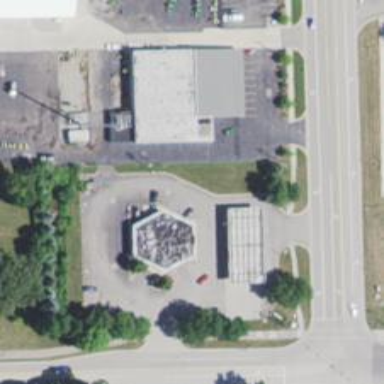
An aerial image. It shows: Convenience shop.